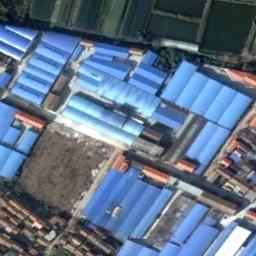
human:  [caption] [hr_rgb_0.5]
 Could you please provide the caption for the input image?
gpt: There are many houses in the industrial area .

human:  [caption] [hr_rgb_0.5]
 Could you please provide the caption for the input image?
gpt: The industrial area with some neatly arranged blue workshops is next to a farmland .

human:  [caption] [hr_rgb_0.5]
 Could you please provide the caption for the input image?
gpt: Neatly planned factories and roads in an industrial area .

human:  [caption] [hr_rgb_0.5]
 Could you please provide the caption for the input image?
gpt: Houses in the industrial area have blue roofs .

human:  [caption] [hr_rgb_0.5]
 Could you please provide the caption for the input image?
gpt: There are many blue buildings beside some green farmlands on the industrial area .